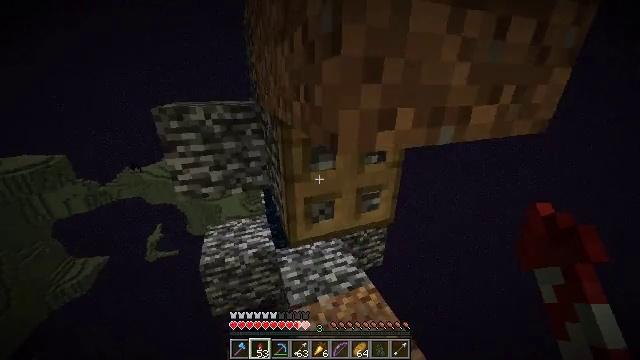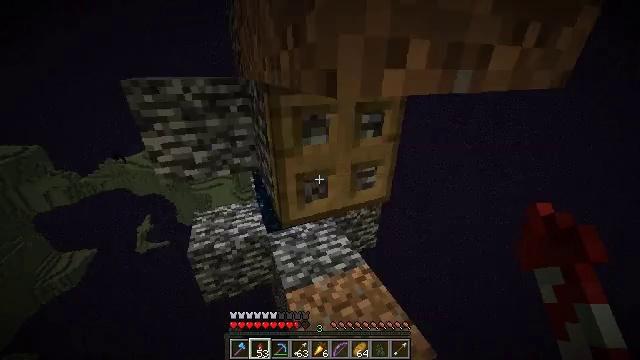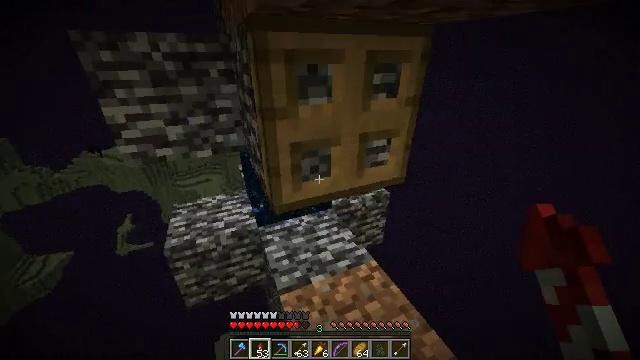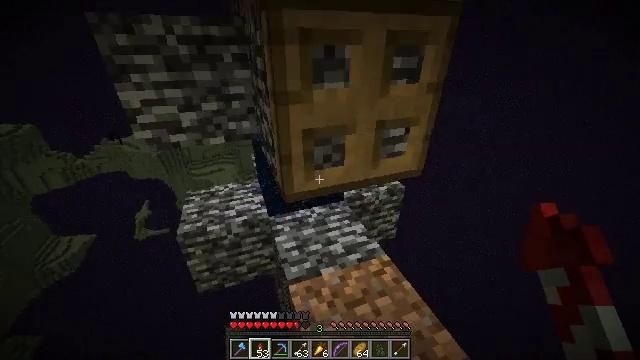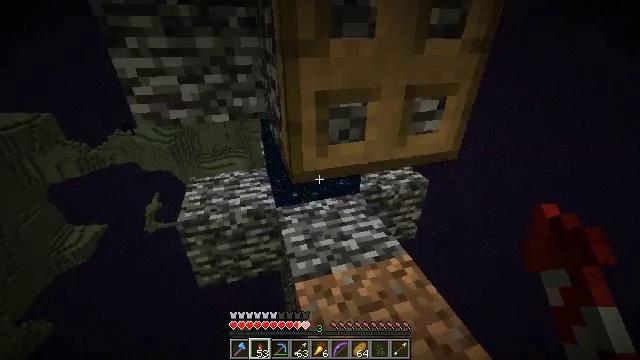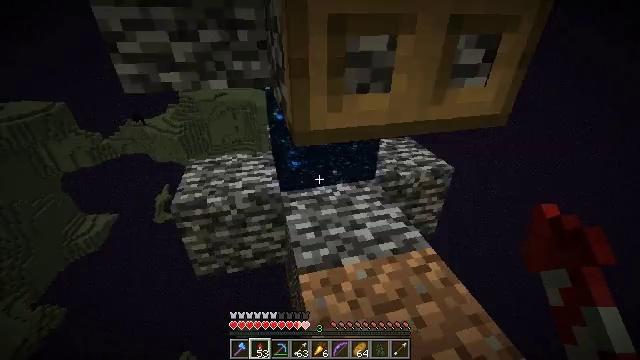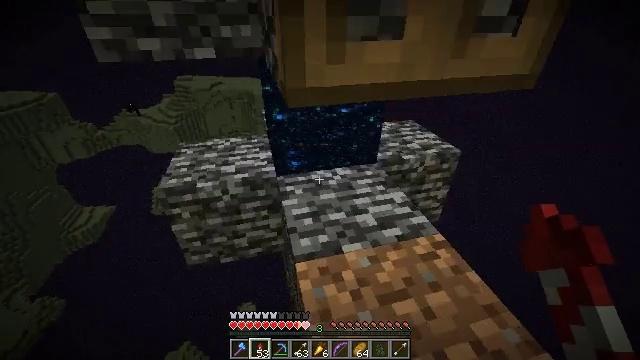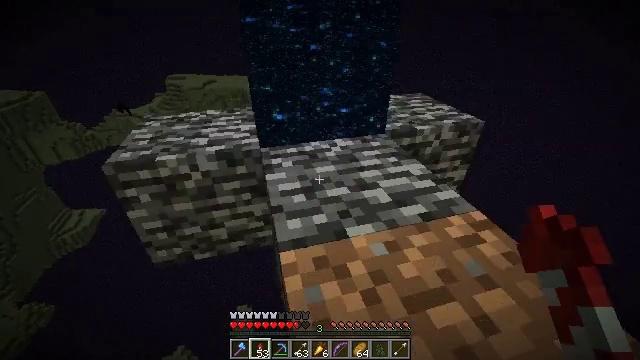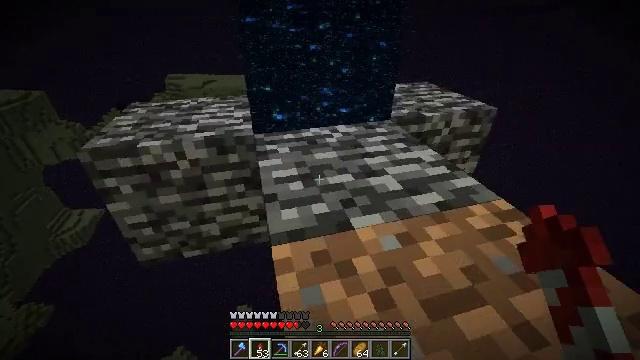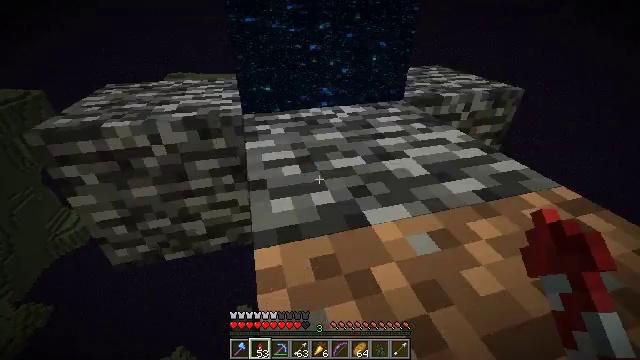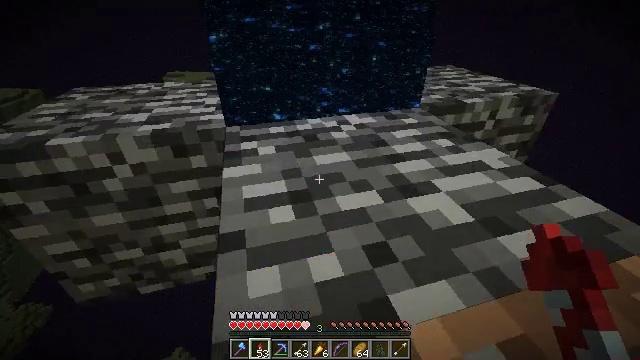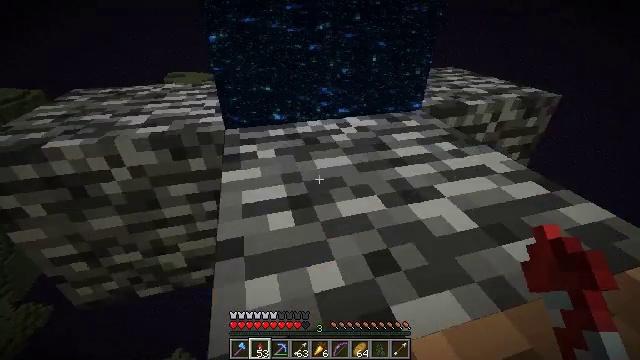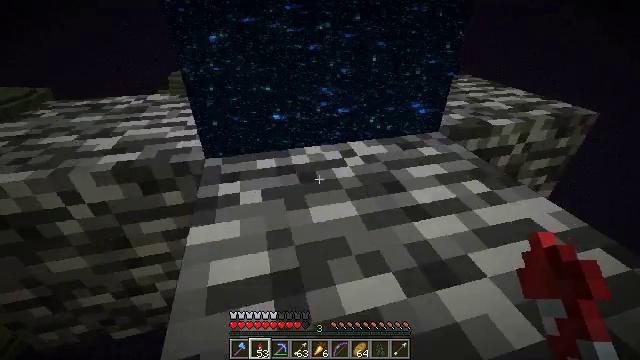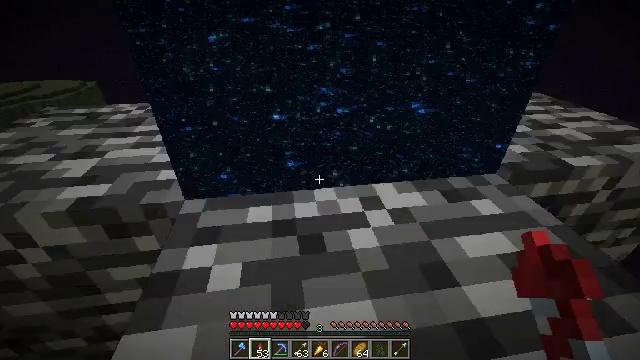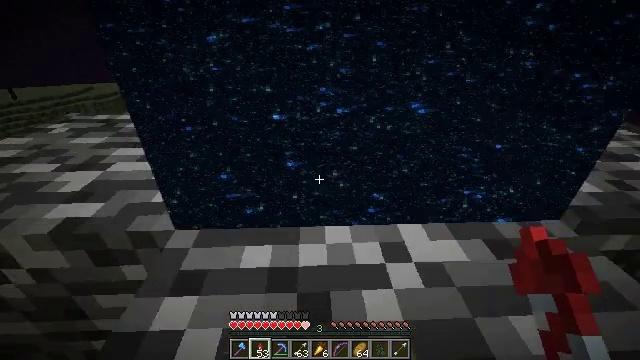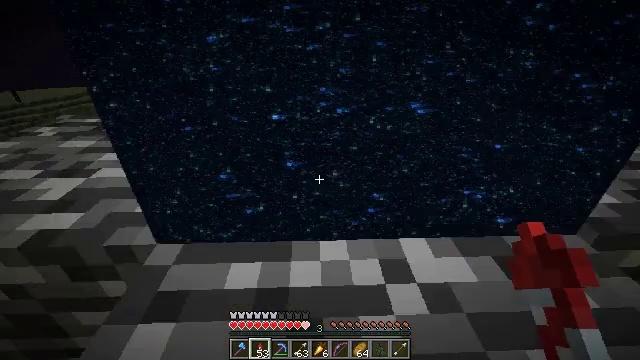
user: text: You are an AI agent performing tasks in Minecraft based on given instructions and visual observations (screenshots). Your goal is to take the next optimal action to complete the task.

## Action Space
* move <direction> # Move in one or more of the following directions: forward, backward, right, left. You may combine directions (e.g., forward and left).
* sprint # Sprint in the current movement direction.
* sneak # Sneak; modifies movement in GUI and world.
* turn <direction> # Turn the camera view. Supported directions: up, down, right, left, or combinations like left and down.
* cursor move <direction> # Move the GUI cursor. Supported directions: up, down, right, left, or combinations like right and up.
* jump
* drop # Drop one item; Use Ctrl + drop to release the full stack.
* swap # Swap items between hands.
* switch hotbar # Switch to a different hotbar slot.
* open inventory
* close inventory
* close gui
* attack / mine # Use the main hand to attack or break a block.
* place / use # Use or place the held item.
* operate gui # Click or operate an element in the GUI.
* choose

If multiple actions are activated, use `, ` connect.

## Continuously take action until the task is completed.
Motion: motion action
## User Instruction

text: Remove a firework rocket from the inventory.
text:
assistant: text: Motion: turn right and down
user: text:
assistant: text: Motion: turn down
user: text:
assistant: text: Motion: turn left and down
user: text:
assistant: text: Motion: turn left
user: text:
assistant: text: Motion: turn left and down
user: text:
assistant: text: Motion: turn down
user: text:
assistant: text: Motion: move forward, turn right
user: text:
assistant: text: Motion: move forward
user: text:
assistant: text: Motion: move forward
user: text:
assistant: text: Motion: no_op
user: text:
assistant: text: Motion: no_op
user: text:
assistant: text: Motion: no_op
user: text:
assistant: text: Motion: turn left
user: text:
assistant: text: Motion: turn left and up
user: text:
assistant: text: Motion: move forward
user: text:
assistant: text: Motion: move forward, turn left
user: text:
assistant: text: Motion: move forward, turn left
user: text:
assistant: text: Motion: move forward, turn left
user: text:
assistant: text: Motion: move forward, turn left
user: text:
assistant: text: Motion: move forward, turn left
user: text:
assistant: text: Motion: move forward, turn left
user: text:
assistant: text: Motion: move forward
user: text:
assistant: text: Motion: no_op
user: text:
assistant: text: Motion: turn left
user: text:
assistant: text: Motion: turn left and up
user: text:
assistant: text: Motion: no_op
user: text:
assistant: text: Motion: no_op
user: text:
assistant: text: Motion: no_op
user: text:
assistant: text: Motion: turn left and up
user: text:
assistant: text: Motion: turn left and up